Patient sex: M
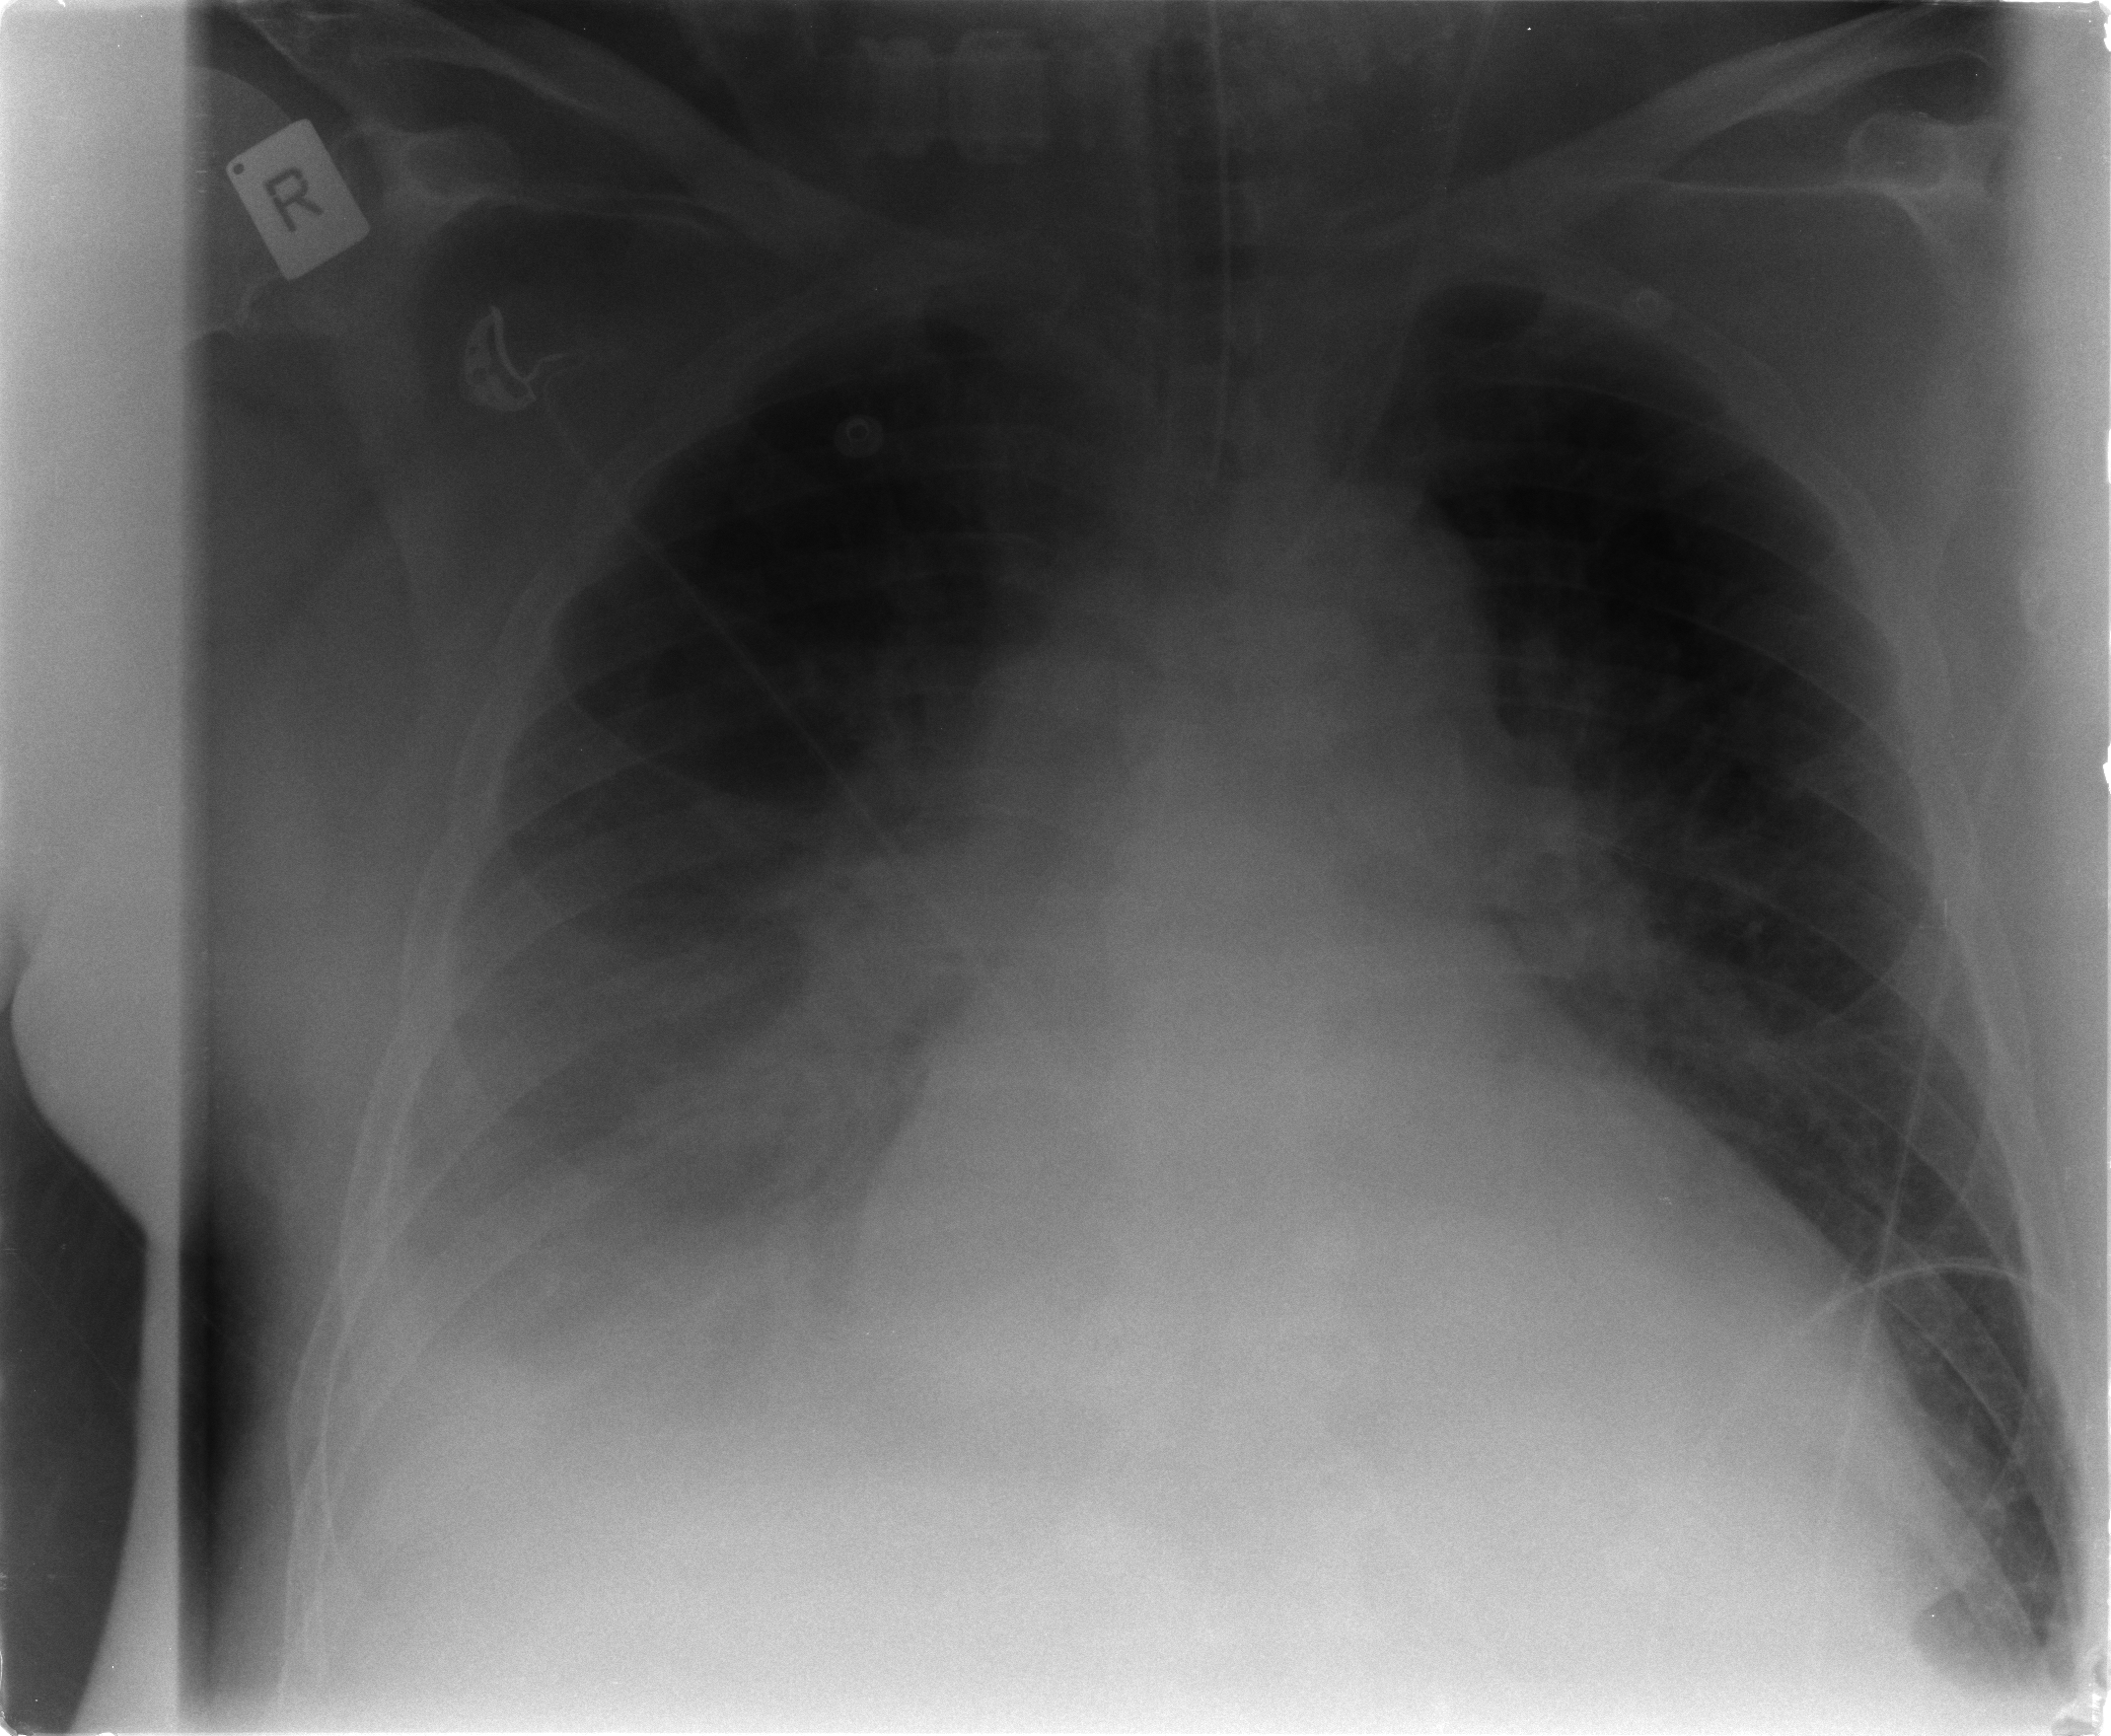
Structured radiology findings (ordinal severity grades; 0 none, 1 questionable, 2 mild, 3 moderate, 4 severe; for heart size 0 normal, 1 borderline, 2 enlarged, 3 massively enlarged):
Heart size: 2
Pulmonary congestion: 2
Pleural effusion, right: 3
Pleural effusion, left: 2
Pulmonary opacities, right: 2
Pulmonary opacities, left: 0
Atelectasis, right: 3
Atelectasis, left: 2